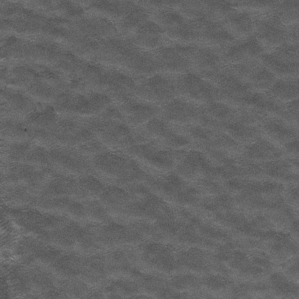
Label: frost